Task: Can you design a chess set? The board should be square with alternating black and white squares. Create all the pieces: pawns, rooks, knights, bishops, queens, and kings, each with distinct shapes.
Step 1636:
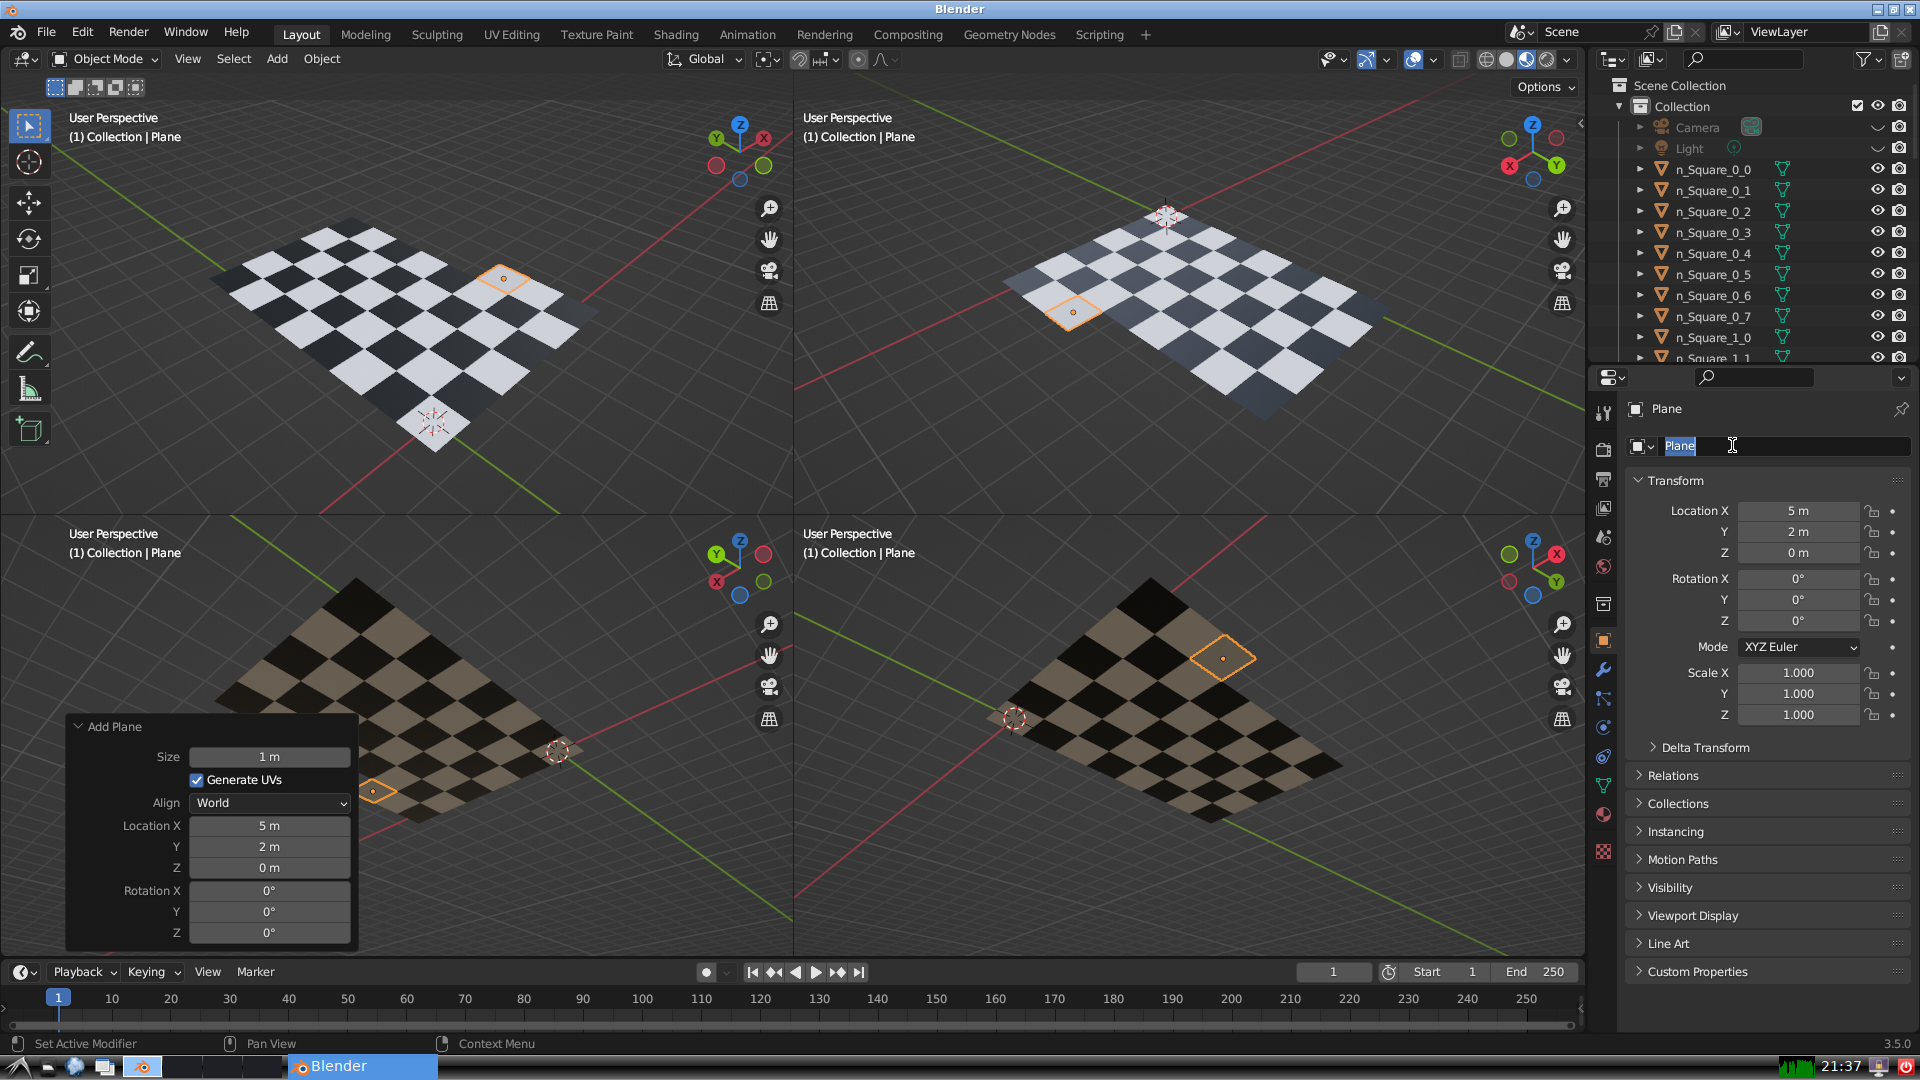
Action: input_text: n_Square_5_2